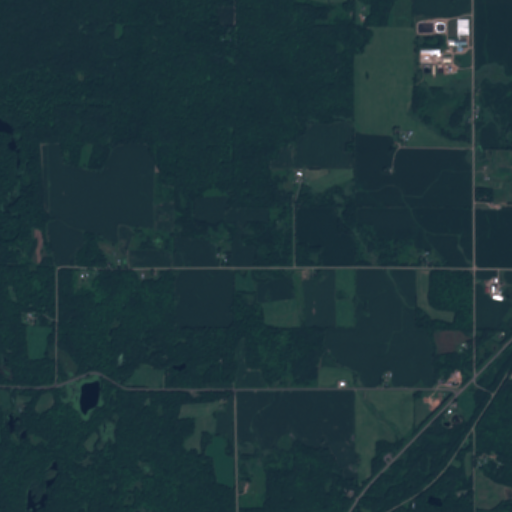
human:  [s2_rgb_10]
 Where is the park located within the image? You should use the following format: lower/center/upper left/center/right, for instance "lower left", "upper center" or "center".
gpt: The park is located in the lower right of the image.
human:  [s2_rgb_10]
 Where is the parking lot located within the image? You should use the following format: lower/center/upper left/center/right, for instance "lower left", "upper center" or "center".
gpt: The parking lot is located in the lower right of the image.
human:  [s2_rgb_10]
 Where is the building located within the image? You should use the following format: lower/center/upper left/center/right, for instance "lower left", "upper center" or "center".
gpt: The building is located in the lower right of the image.
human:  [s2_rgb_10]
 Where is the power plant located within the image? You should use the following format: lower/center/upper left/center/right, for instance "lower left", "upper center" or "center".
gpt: There is no power plant in the image.